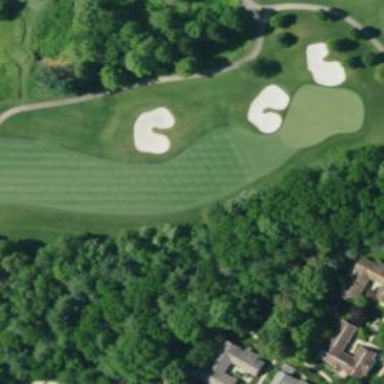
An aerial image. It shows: View of golf hole.